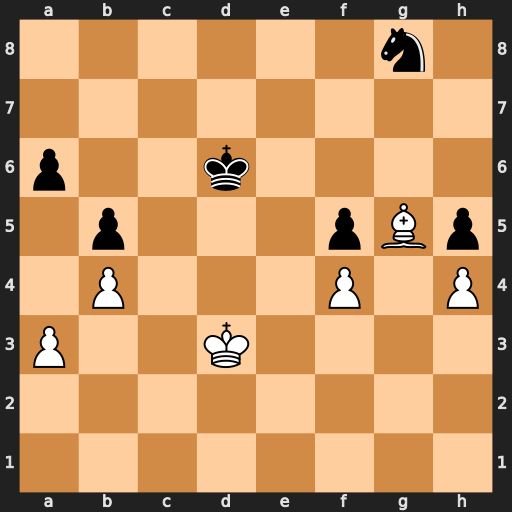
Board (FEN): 6n1/8/p2k4/1p3pBp/1P3P1P/P2K4/8/8
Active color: w
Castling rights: -
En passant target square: -
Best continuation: Kd4 Ke6 Kc5